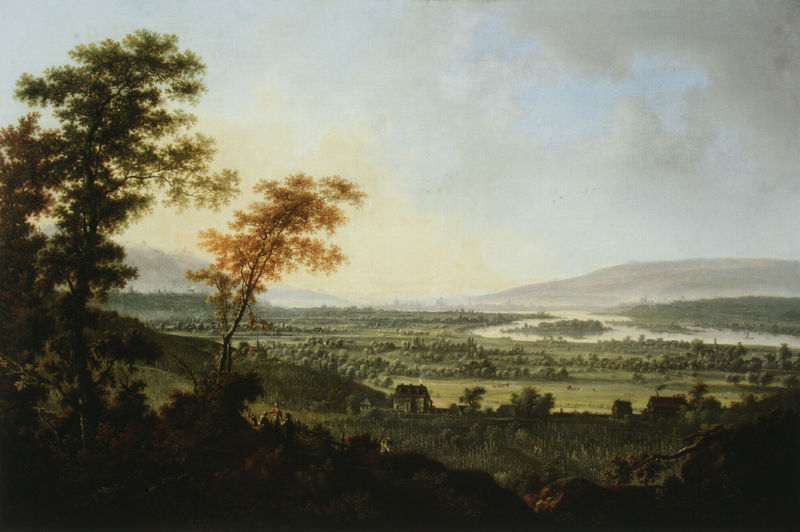
Titel: Blick von den Lößnitzhöhen auf Dresden
Künstler: Johann Alexander Thiele
Standort: Dresden
Institution: Gemäldegalerie Alte Meister
Schlagwörter: baum, berg, blau, blätter, dunkel, gemälde, himmel, laub, mann, schatten, wasser, weiß, wolken, bäume, fluss, gelb, grün, landschaft, menschen, ocker, see, stadt, ufer, äste, abend, braun, frau, grau, hell, hintergrund, licht, orange, schwarz, vordergrund, ausblick, dach, gras, haus, rasen, rot, weg, wiese, wolke, leute, malerei, stein, steine, weit, bild, holland, niederlande, öl, ast, ebene, feld, felder, ferne, flusslauf, horizont, häuser, hügel, morgen, natur, sonnenaufgang, weide, weite, zweige, büsche, einsam, flach, gewässer, hütte, kanal, rauch, sonne, sträucher, wiesen, insel, land, gold, familie, personen, tal, wald, anhöhe, bauern, pferd, schornstein, aussicht, sommer, ruhe, biegung, perspektive, abhang, berge, fels, fläche, gebirge, nebel, sonnenuntergang, herbst, hof, figuren, romantik, strom, häuschen, staffage, menschenleer, abendstimmung, aufsicht, senke, münchen, diesig, fern, flusslandschaft, wälder, laubbaum, niederländisch, anwesen, laubbäume, siedlung, flämisch, dresden, morgenröte, mäander, inseln, verschattet, frene, ideallandschaft, flß, beuge, himmeöl, abgelegen, acher, großbritannien, muräne, rostock, fachland, w, vitude, themes, thmese